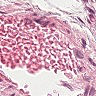
Metastatic tissue present: no